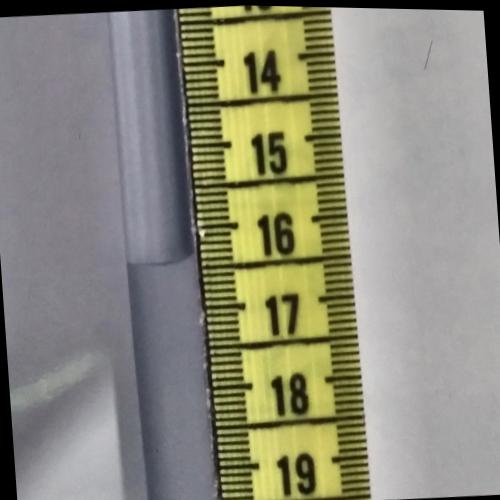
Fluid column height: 16.4 cm